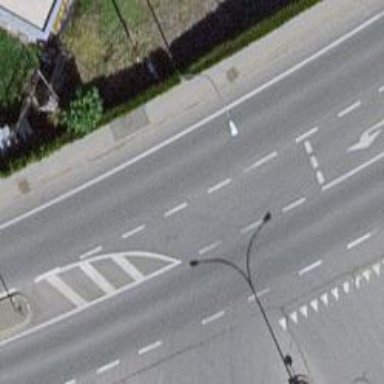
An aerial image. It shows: Primary highway with asphalt surface. It has sidewalks on both sides and exclusive cycle lane.